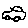
Label: car